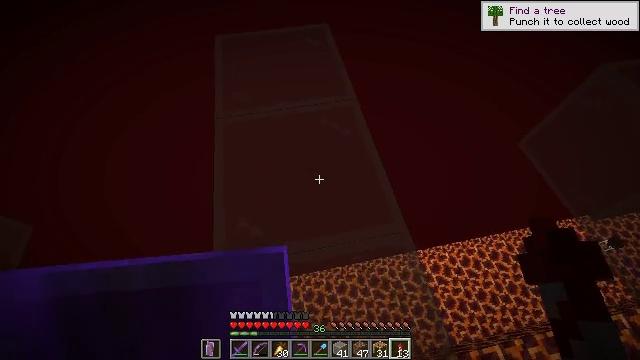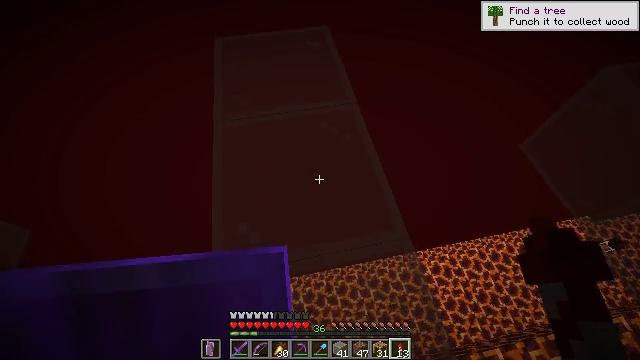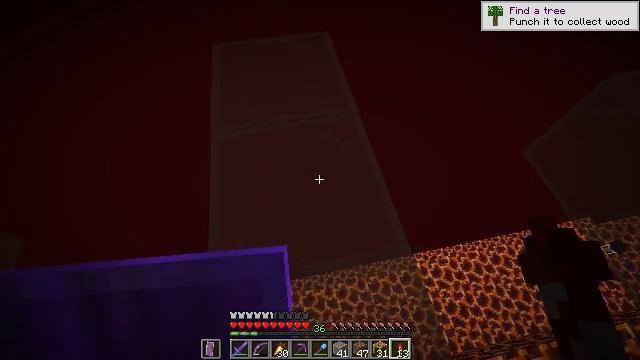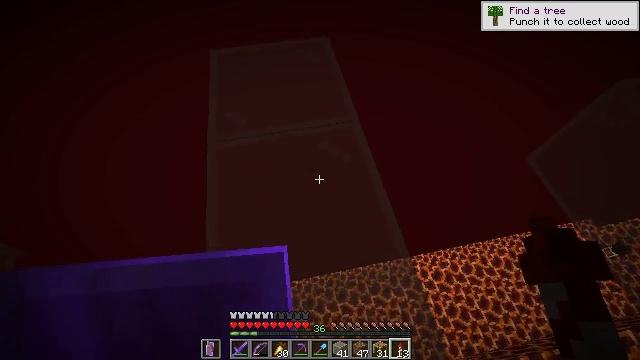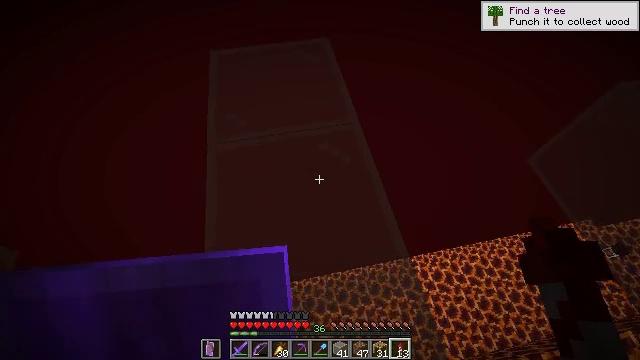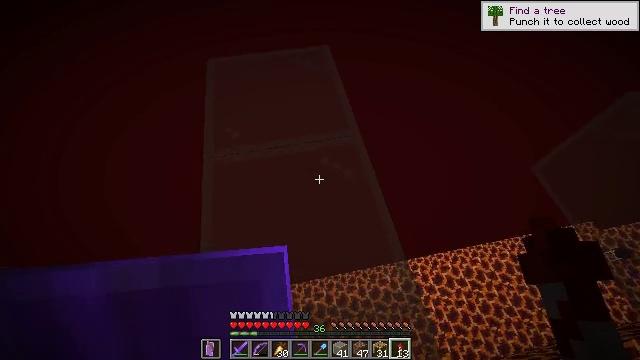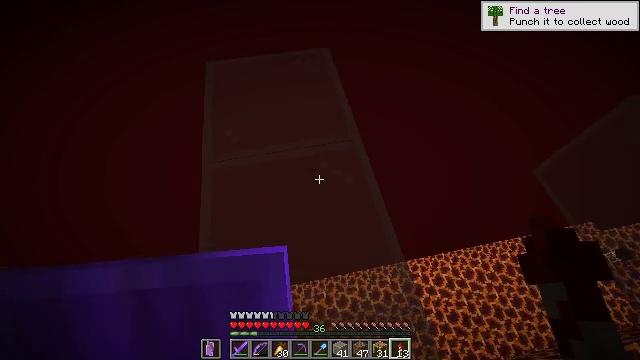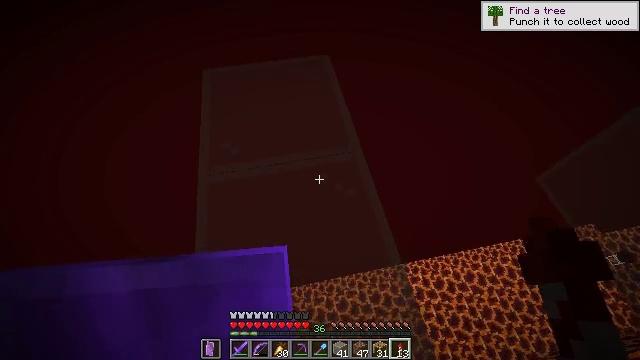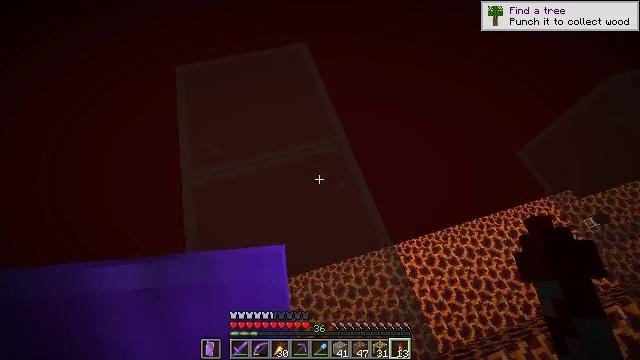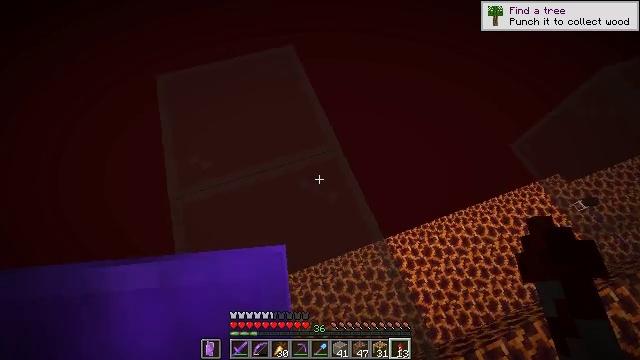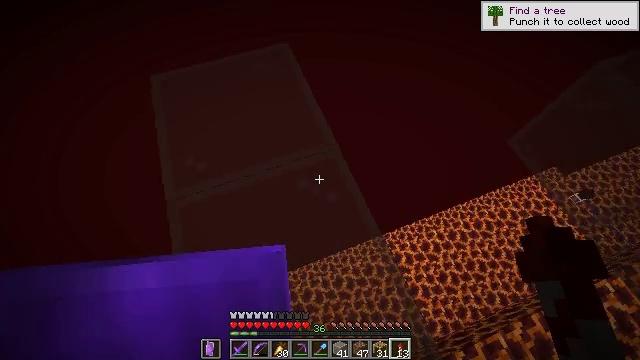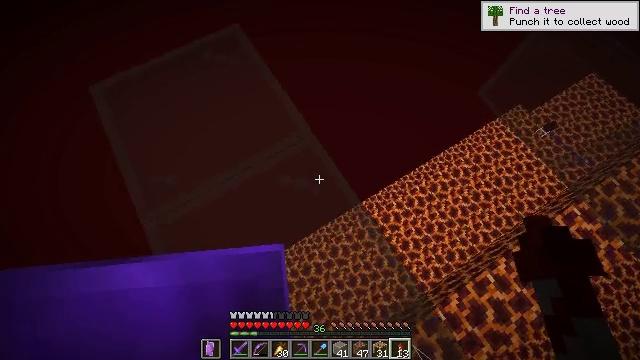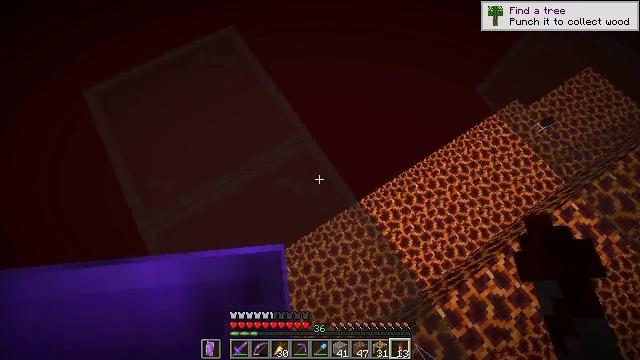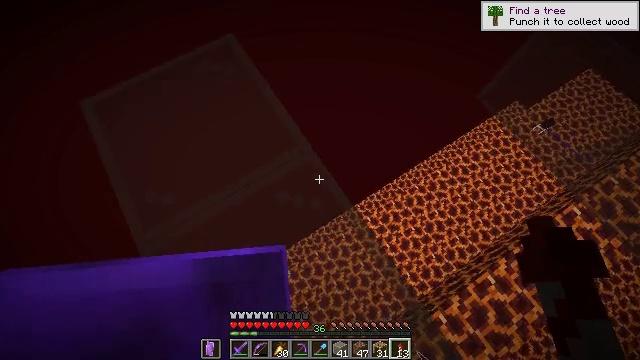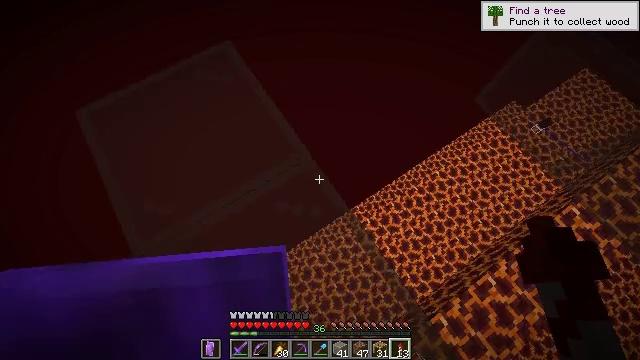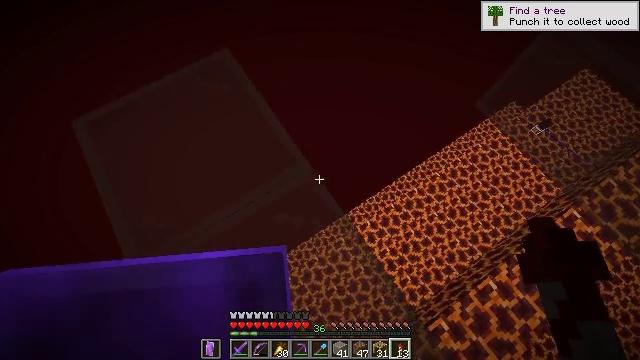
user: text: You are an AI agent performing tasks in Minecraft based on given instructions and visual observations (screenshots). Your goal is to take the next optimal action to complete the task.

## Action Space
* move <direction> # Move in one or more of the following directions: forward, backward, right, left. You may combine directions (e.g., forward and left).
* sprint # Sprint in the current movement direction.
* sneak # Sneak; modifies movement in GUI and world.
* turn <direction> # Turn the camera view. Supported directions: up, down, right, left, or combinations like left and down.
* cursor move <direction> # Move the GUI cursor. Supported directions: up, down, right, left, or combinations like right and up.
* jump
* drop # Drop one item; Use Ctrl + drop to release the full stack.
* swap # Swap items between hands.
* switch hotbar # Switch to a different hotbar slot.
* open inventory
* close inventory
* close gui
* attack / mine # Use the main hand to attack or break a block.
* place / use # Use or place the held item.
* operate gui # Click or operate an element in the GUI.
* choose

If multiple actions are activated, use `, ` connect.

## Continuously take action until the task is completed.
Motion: motion action
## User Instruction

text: Mine the white stained glass to recycle it.
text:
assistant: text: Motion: move forward, sneak
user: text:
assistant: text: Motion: move forward, sneak
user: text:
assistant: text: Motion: move forward, sneak
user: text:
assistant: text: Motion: move forward, sneak
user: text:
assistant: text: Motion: move forward, sneak
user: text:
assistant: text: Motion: move forward, sneak
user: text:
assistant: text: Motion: move forward, sneak
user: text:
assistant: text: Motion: move forward, sneak, turn right and down
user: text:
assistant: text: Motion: move forward, sneak, turn right and down
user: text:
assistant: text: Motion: move forward, sneak, turn right
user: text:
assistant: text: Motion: move forward, sneak, turn right and down
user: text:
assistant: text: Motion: move forward, sneak, turn right
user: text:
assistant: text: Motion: move forward, sneak
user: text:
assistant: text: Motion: move forward, sneak
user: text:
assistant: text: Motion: move forward, sneak
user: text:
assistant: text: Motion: move forward, sneak
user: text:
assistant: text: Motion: sneak
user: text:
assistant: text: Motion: sneak, turn left and up
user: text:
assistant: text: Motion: sneak, turn left and up
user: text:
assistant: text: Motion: sneak, turn left and up
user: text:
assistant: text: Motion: sneak, turn left
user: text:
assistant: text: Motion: sneak, turn left
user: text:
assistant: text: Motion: sneak
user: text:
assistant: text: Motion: sneak, turn left
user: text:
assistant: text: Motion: sneak, turn left and down
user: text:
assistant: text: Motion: sneak, turn left and down
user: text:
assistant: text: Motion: sneak, turn left and down
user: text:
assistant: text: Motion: sneak, turn left and down
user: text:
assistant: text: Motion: sneak, turn left
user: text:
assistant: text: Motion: move right, sneak, turn left